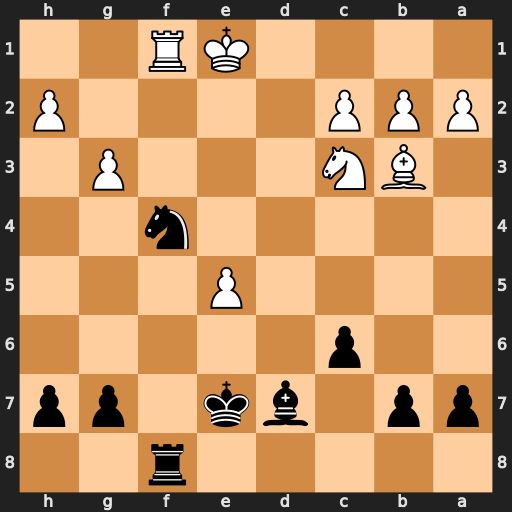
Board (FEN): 5r2/pp1bk1pp/2p5/4P3/5n2/1BN3P1/PPP4P/4KR2
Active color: b
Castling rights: -
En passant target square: -
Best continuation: Ng2+ Kd2 Rxf1